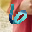
Label: 6